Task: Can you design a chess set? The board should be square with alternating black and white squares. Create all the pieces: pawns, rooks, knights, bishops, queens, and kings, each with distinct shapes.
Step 525:
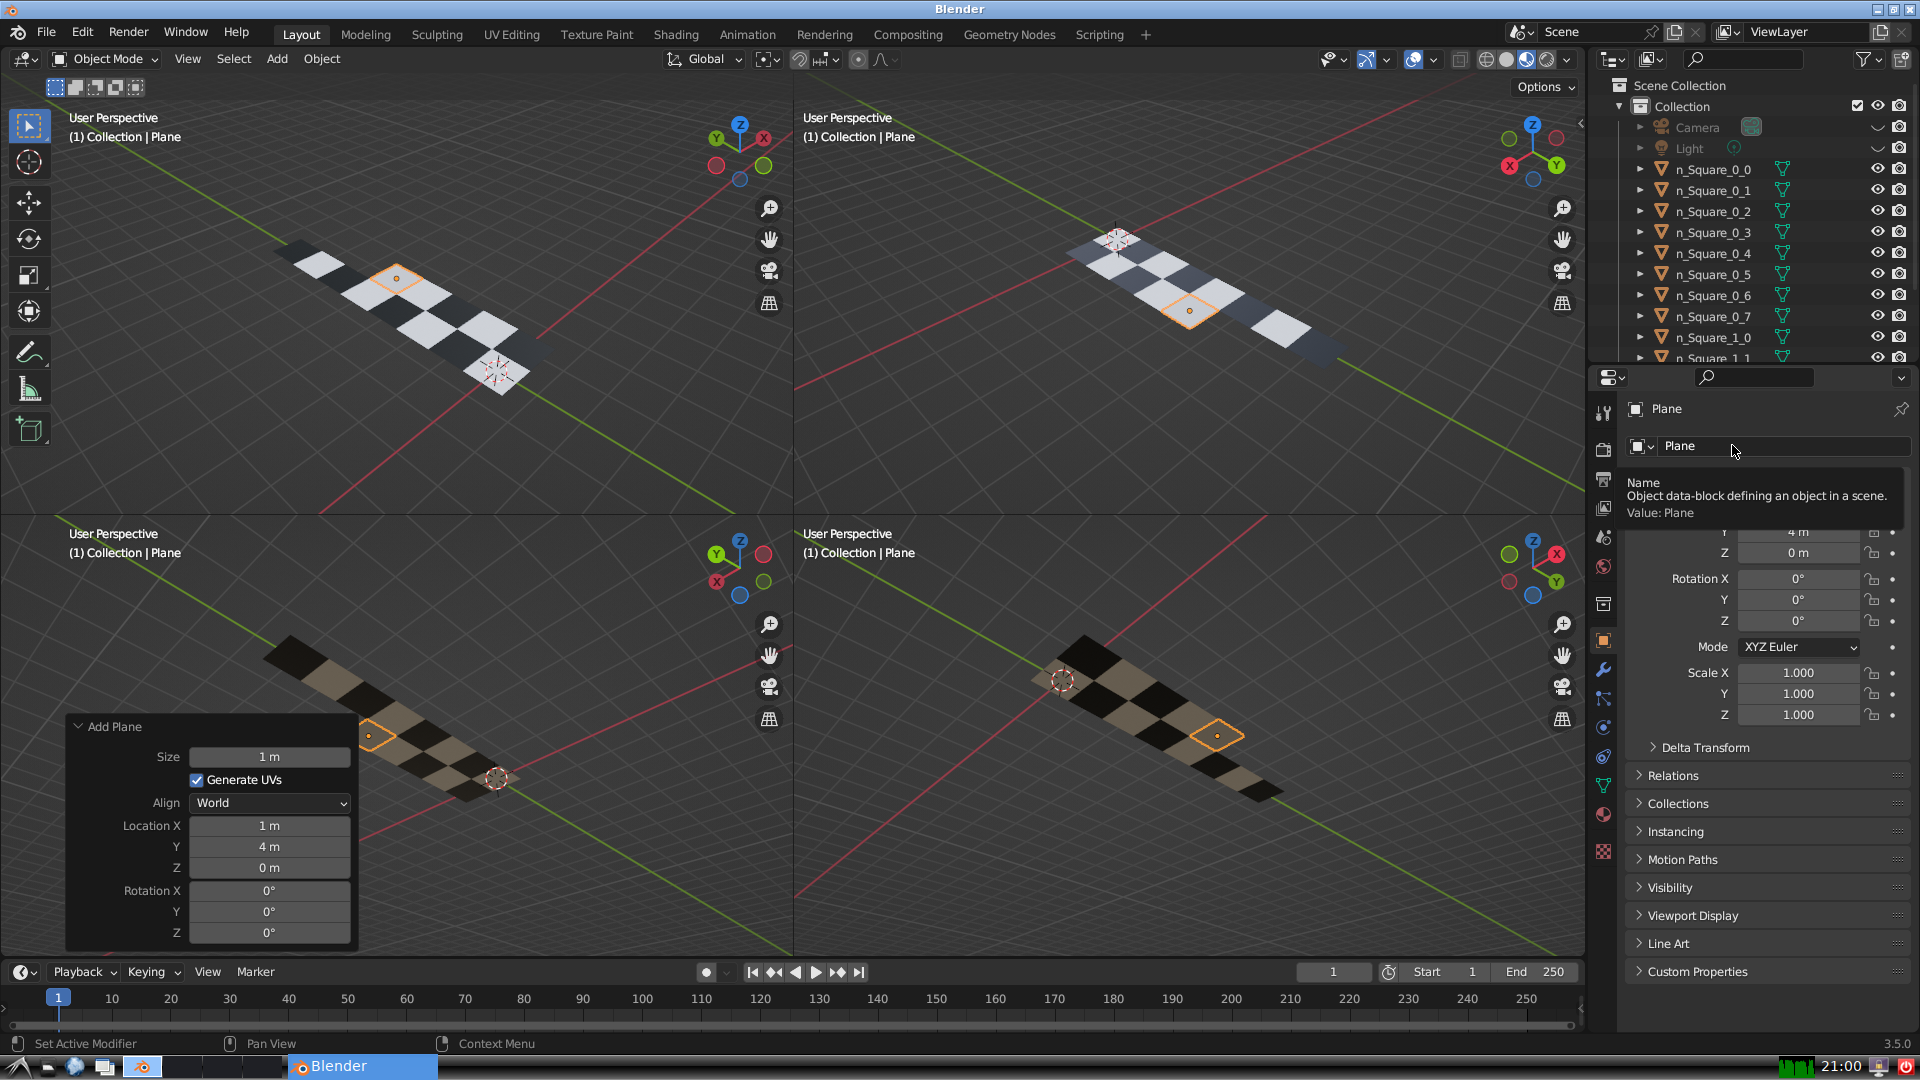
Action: click: no